Interaction volume radius: 5 \u00c5
Interaction volume height: 40 \u00c5
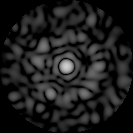
Disorder parameter: 0.8222